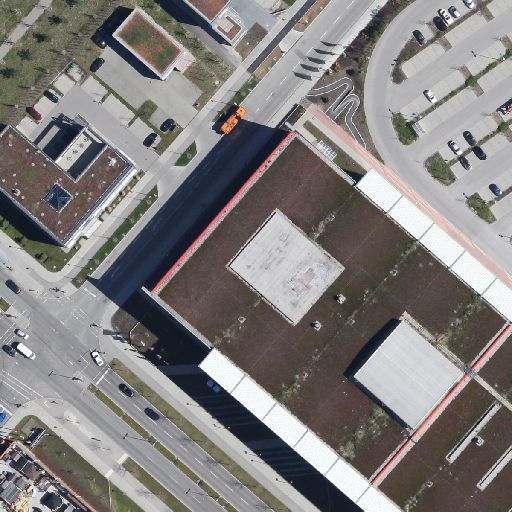
Referring expression: car in the parking area